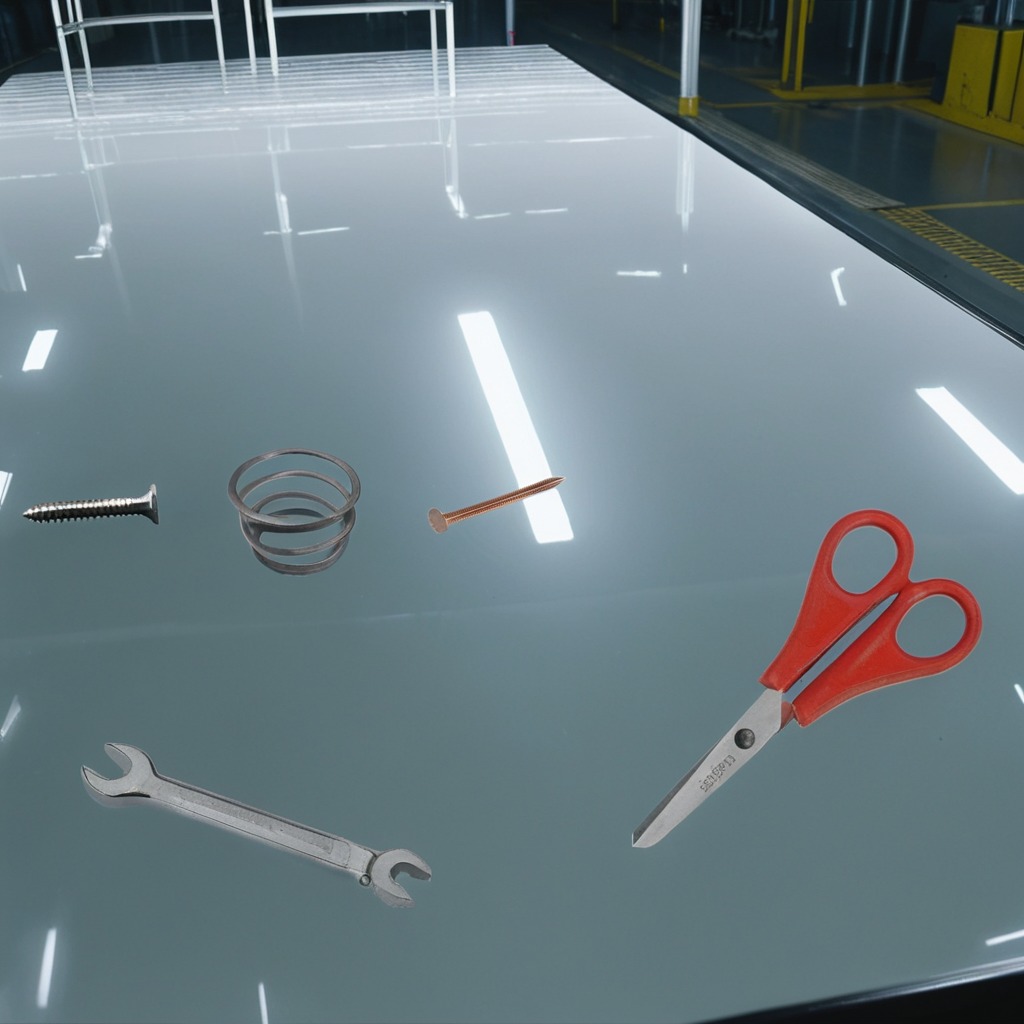
A metal machine screw, an iron nail, a coiled metal spring, a pair of scissors, and a wrench are lying on the high-gloss table in a ship maintenance bay industrial lighting.